Question: This is what the chart currently looks like:

This is all the data in the database that it is currently using. (please excuse how the headers are not properly aligning here)
'''
Id(Key) Confidence Love Stress Date/Time
193 0 0 0 12/3/2010 11:33:47 PM
194 55 55 55 12/3/2010 11:34:04 PM
195 30 40 20 12/3/2010 11:34:11 PM
196 40 50 30 12/3/2010 11:34:20 PM
197 50 60 40 12/3/2010 11:34:28 PM
198 60 70 50 12/3/2010 11:34:45 PM
199 70 80 60 12/3/2010 11:34:53 PM
200 80 90 70 12/3/2010 11:34:59 PM
201 20 3 11 12/3/2010 11:36:42 PM
202 20 3 11 12/3/2010 11:37:08 PM
203 76 34 34 12/3/2010 11:37:41 PM
204 3 4 2 12/4/2010 12:14:15 AM
205 5 100 8 12/4/2010 12:17:57 AM
206 77 89 3 12/12/2010 8:08:49 PM
'''
This is the SQL statement I have the chart configured too:
> SELECT [ConfidenceLevel], [LoveLevel],
[DateTime], [StressLevel] FROM
[UserData]
My issue is in cases like this example, the data recorded around 12/4 looses it's fidelity and is un - "see able", it all blends together.
How can I configure the chart so that the last 20 days are always readable on the chart and that they don't blur together?
Thank You.
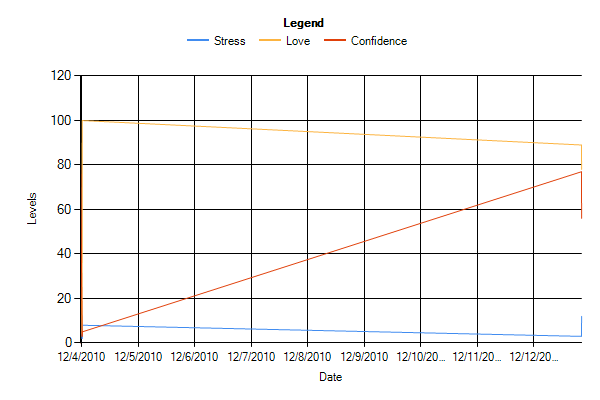
Answer: Here are some thoughts, although please be forgiving as it's hard to get to the root of your challenge without a little more context for the data and the purpose of the graph.
First, the data sample itself seems less than adequate. Indeed, it has gaping holes: from 12/5 to 12/11? With data, it's garbage in, garbage out. From that perspective, one of your challenges would be to start getting more consistent data.
The line graph falsely implies there is data for the 12/5 to 12/11 date range. Was the "Confidence" level on 12/8 38? Maybe it was 0? Maybe it was 140? The point is, we don't know, yet the line graph (by it's very nature) is faking us into thinking we do know.
Also, if you're going to use a scale of "days", then I don't understand how you can have multiple values for a single day and try to plot all of those? (Maybe that's not what you're doing... .) I would think you would want to take the average of each of the categories grouped by day and have those groupings be your daily data values. And if you don't have data for a day, then refrain from plotting data you don't have.